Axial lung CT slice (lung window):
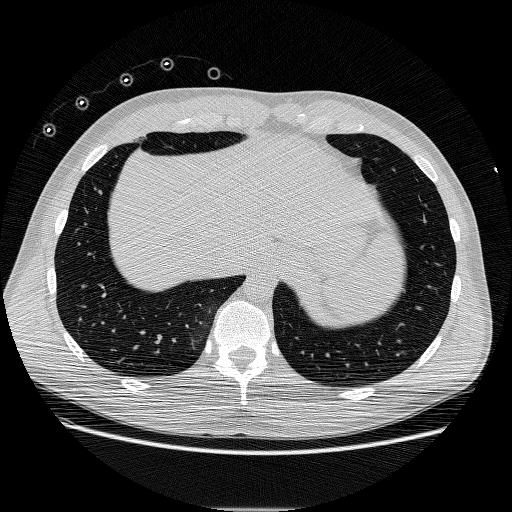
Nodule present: yes
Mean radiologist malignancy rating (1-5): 2.5